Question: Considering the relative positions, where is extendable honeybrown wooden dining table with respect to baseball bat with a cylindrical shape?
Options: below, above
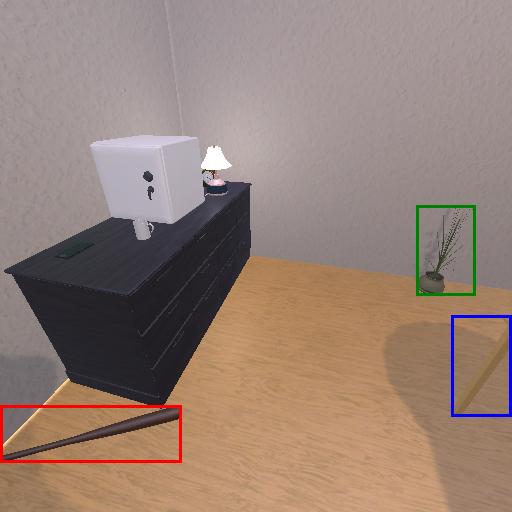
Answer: below